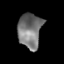
Tissue: skin
Cell type: Epithelial cells
Senescence score: 0.2785
Nuclear area (px): 805
Mean DAPI intensity: 119.299